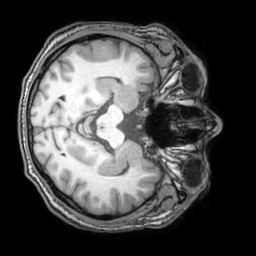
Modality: T1w
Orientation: axial
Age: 25
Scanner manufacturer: philips
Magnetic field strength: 3 T
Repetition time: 0.007 s
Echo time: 0.003501 s